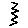
Label: zigzag